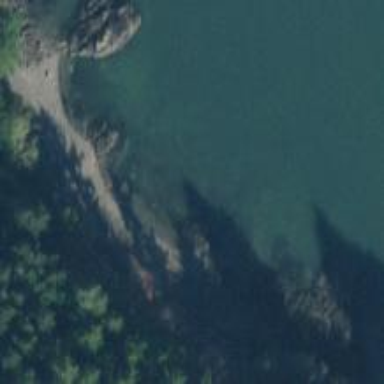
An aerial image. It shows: Beautiful beach with natural surroundings.